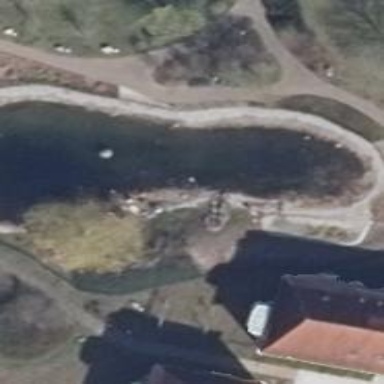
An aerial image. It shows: Serene pond surrounded by nature.